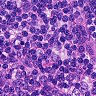
Metastatic tissue present: no